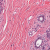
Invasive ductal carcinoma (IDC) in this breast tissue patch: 0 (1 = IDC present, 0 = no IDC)